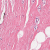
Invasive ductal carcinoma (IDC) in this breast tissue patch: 0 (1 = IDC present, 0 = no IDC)